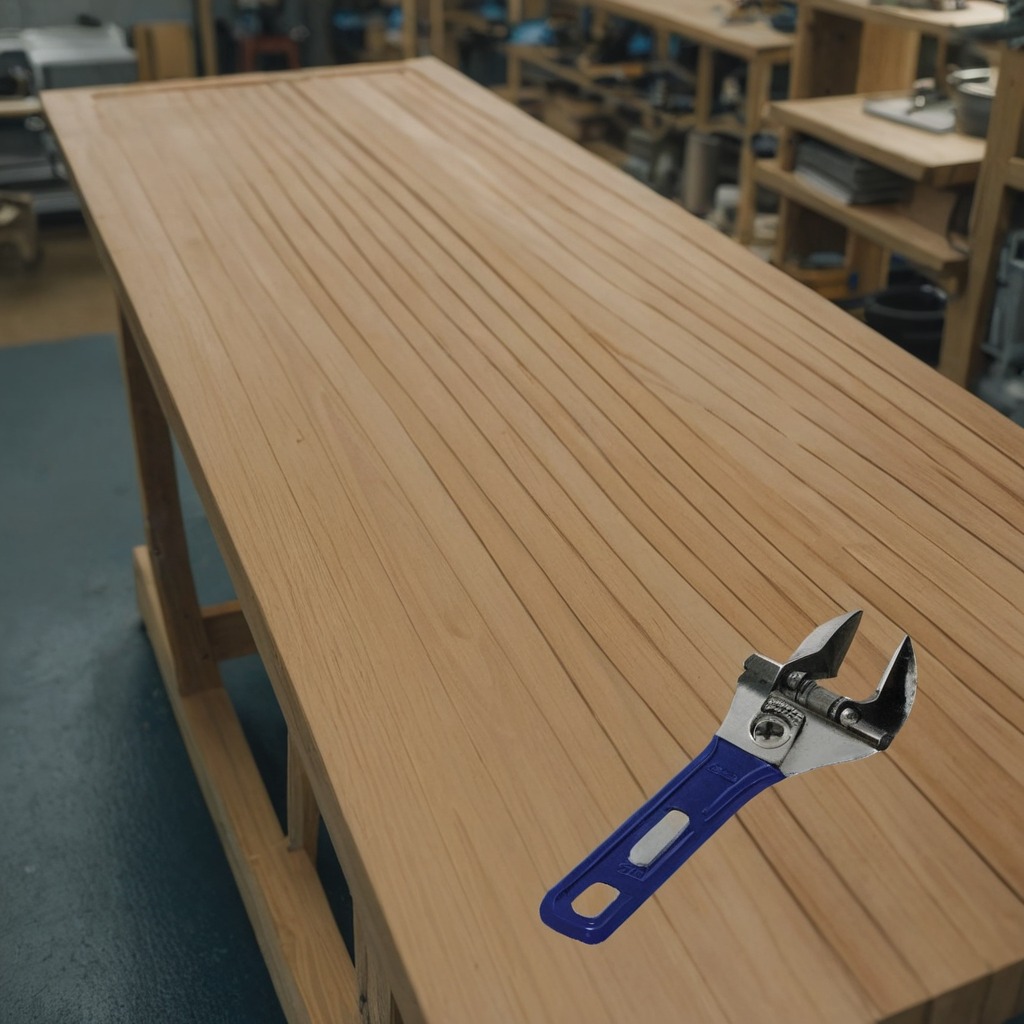
An wrench is lying on a workbench inside a coastal fishing gear workshop.